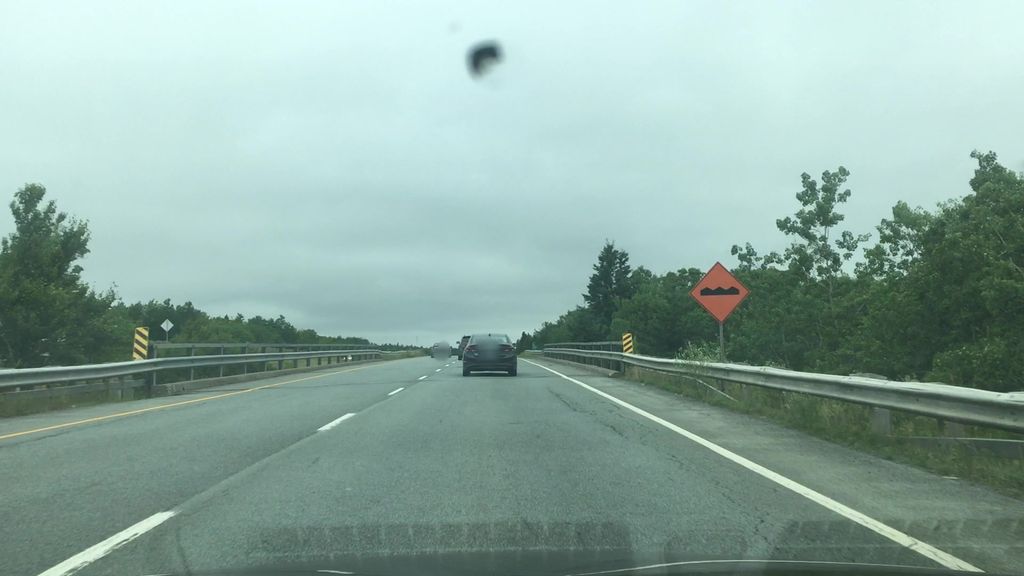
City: halifax